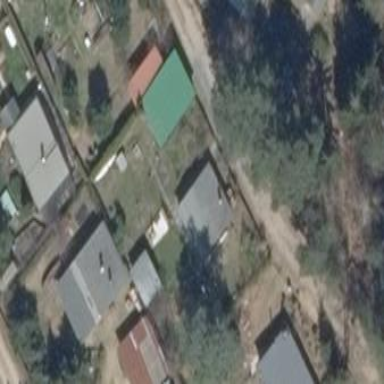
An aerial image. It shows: Bungalow.